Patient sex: M
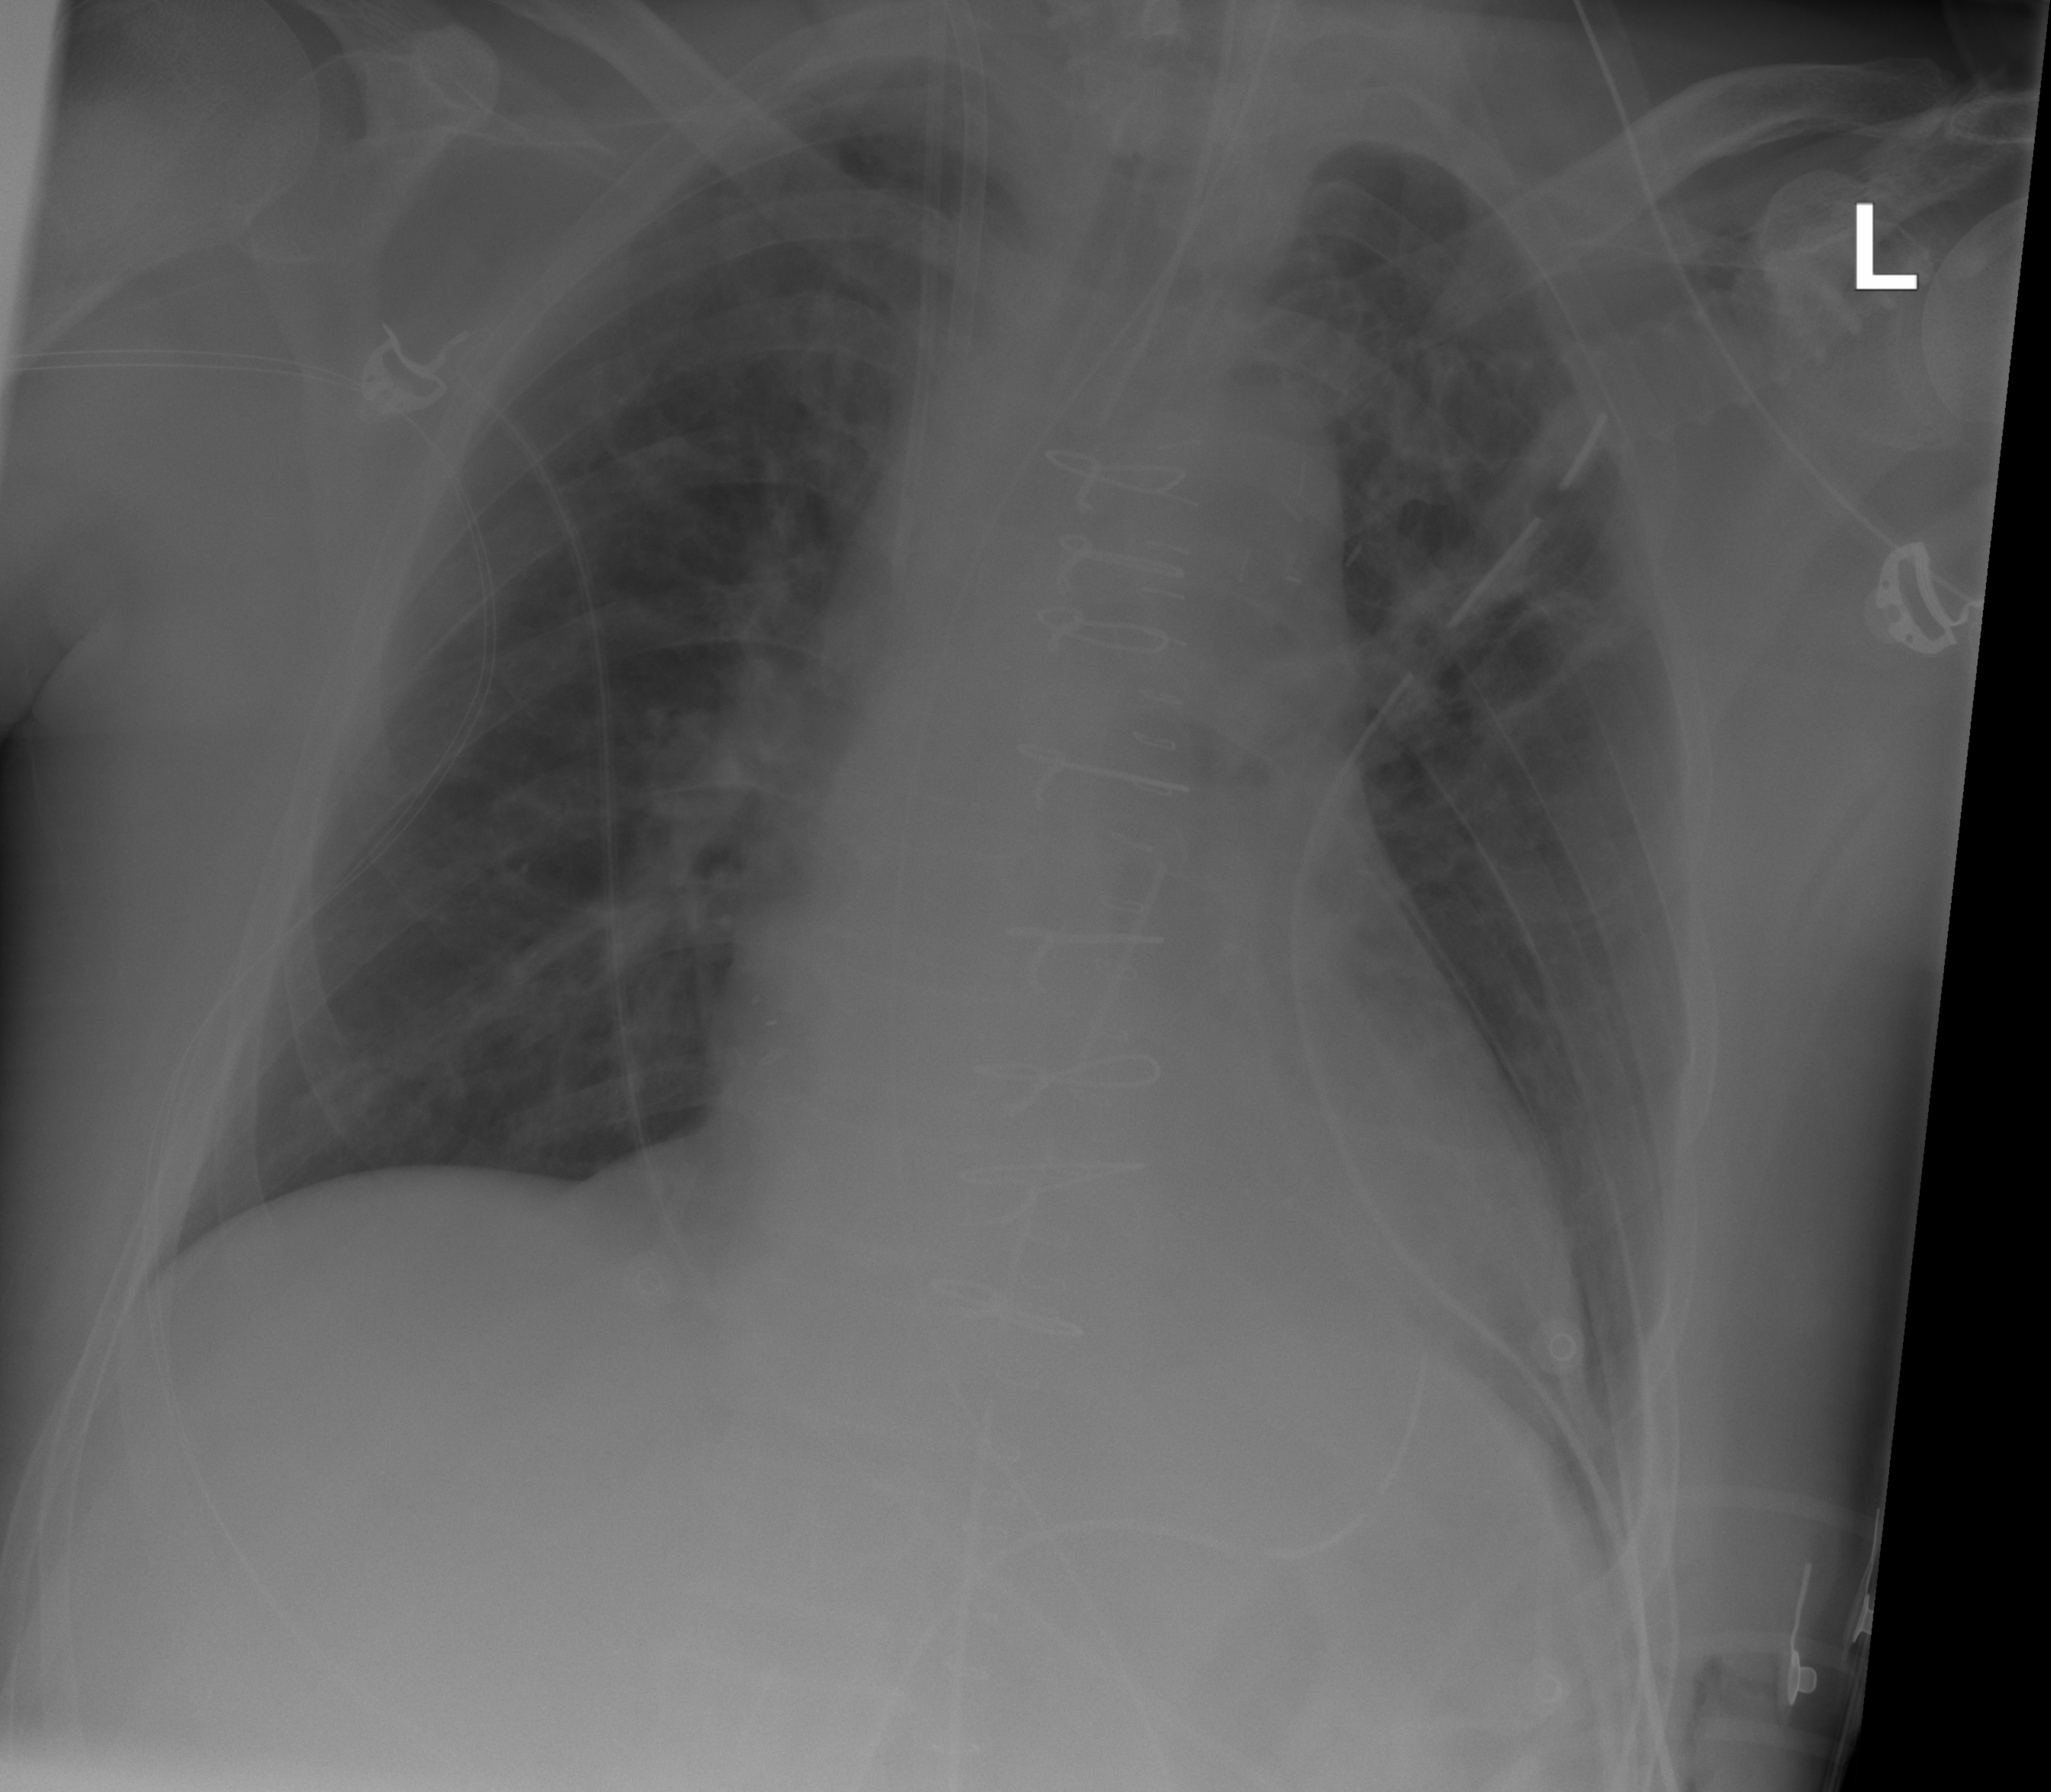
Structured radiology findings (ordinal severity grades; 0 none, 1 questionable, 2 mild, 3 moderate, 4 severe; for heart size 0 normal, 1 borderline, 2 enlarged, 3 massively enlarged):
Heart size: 0
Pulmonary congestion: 0
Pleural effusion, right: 0
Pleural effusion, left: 0
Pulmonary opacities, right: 0
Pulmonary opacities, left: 0
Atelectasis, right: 0
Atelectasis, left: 0